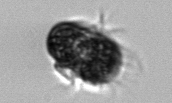
Label: Mesodinium